Question: I need some advice on how can i edit the image in a wix installer. I tired searching the net but failed to have the proper answer.

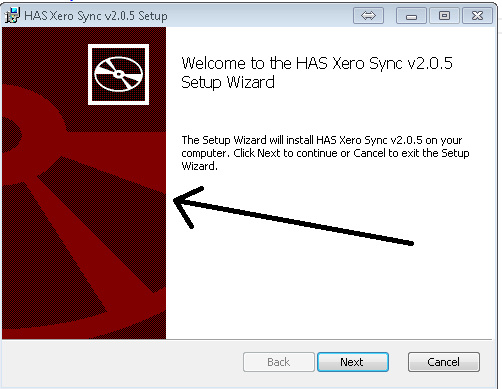
Answer: <URL> will give you the information on the built in dialogs. For your specific issue you want to set the WixUIDialogBmp variable.
'''
<WixVariable Id="WixUIDialogBmp" Value="path to your bmp"/>
'''